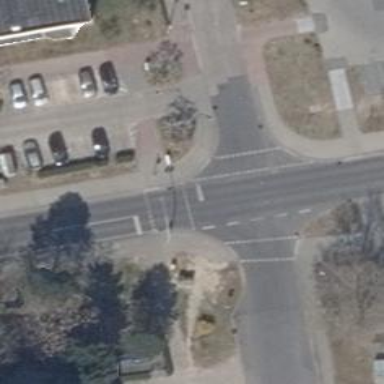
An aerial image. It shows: Footway crossing equipped with traffic signals.